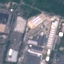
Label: Industrial